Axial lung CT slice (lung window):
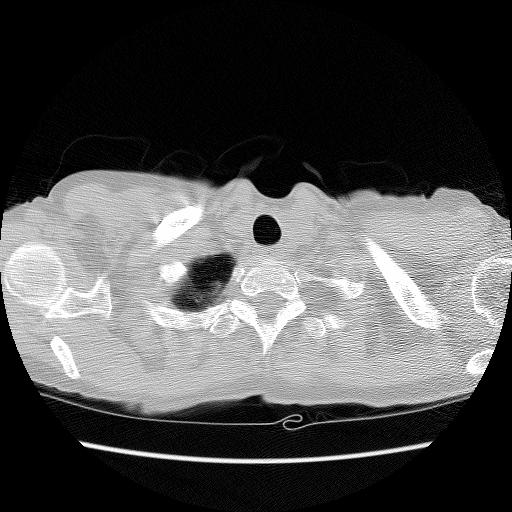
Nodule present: no